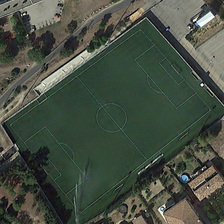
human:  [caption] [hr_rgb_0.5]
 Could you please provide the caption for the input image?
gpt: several buildings and some green trees are around a football field .

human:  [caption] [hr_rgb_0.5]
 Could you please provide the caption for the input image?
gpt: several buildings and some green trees are around a football field .

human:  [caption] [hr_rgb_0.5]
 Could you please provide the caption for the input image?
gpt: several buildings and some green trees are around a football field .

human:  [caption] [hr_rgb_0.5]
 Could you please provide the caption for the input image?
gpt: several buildings and some green trees are around a football field .

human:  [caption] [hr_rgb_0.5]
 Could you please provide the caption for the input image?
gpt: several buildings and some green trees are around a football field .